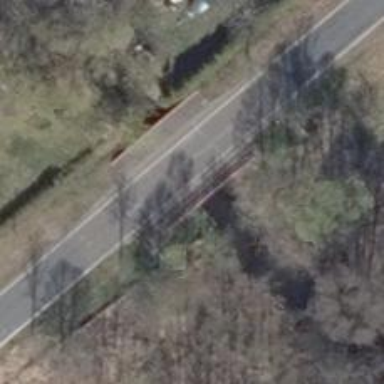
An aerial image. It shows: Culvert tunnel.